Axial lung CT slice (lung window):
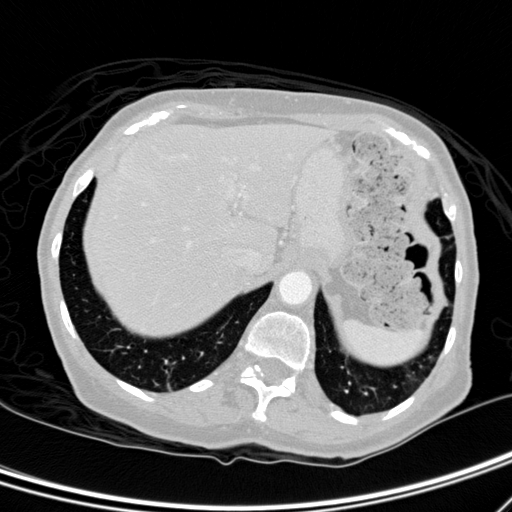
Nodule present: no